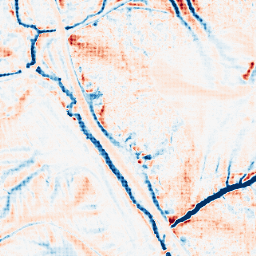
Category: edge_preserving
Decomposition family: median
Decomposition parameters: size: 15
Upsampling method: sinc_hamming
Upsampling parameters: scale: 4
kernel_size: 4
Upsampling scale: 4